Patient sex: M
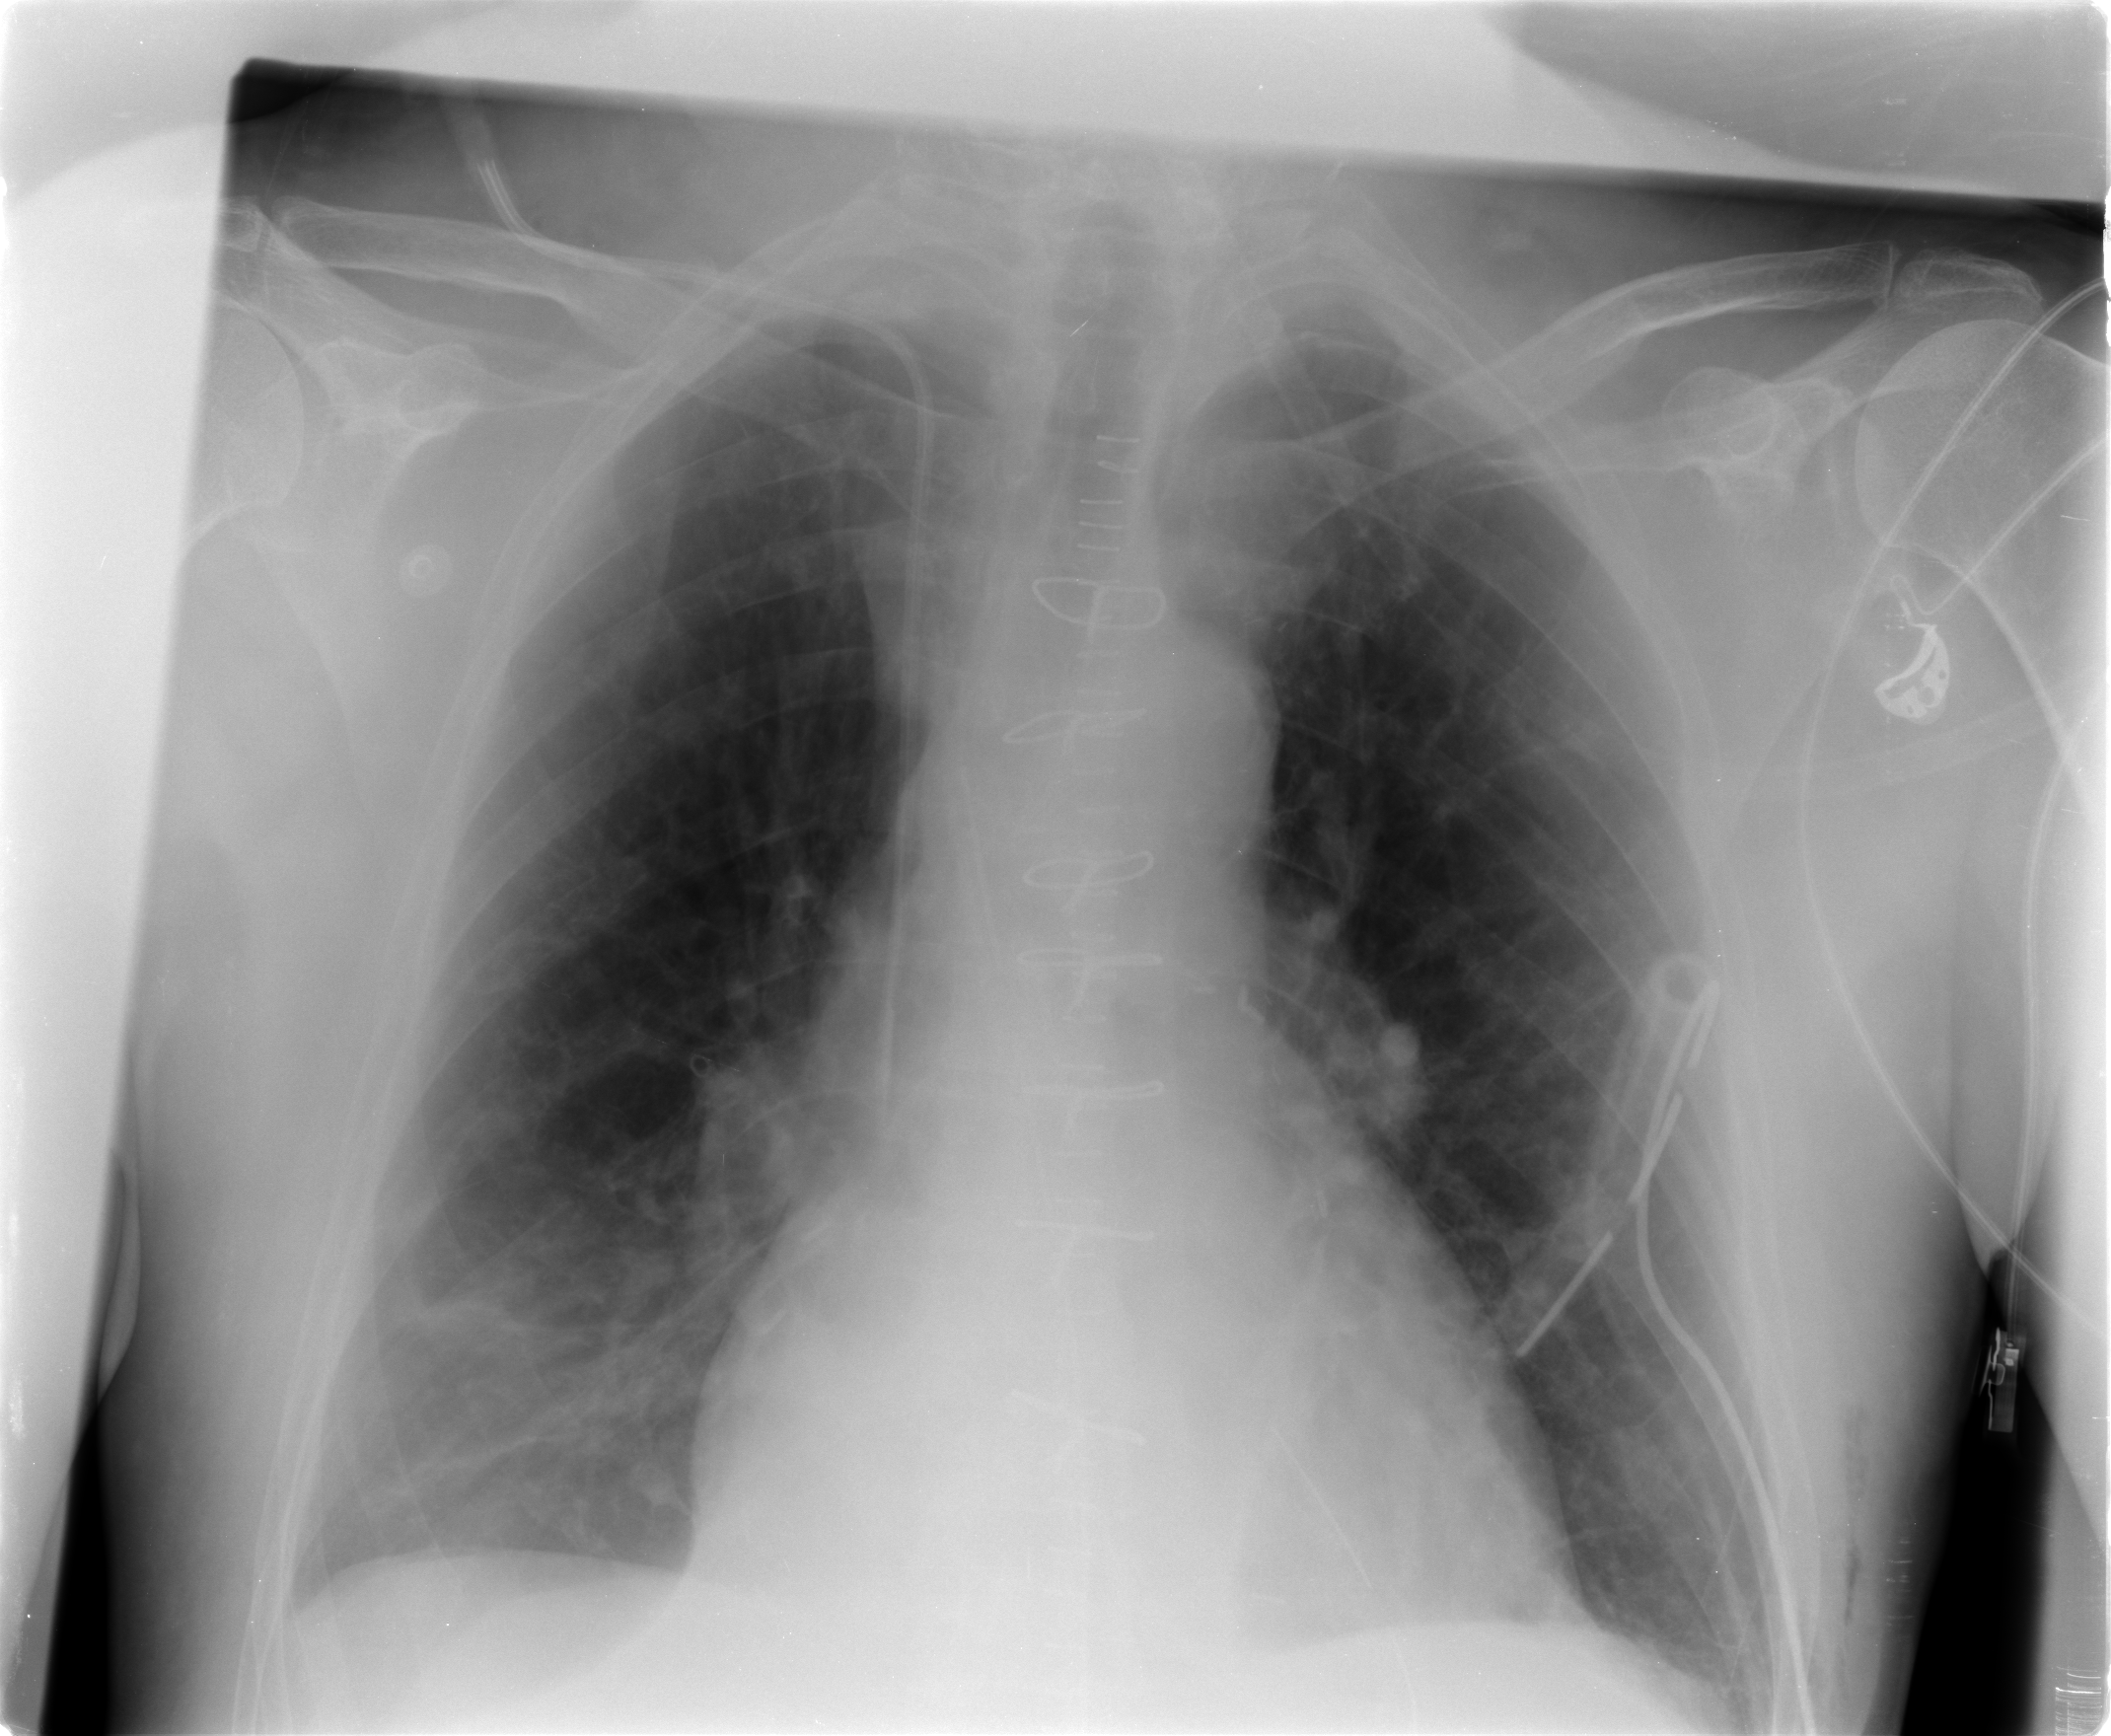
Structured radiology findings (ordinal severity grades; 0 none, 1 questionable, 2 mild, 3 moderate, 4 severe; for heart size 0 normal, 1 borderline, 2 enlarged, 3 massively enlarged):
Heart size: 1
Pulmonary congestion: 0
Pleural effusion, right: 0
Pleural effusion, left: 0
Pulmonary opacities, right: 0
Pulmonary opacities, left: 0
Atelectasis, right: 2
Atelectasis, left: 2